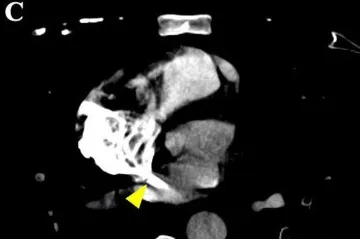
Cardiac imaging. (C) Chest contrast-enhanced CT revealed contrast agent flow from the right atrium to the left atrium, suggesting a shunt through a patent foramen ovale (PFO) (yellow arrowhead).
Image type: radiology (ct)